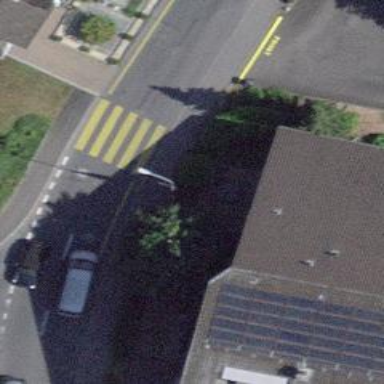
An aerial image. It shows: Uncontrolled zebra crossing with notable zebra markings.